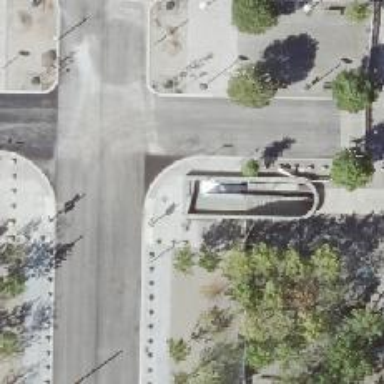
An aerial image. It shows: Subway entrance.